Question: I'm trying to retrieve some XML from the Gmail API. I have this so far:
'''
$.ajax({
url: "https://mail.google.com/mail/feed/atom/",
success: function(data) {
console.log(data.responseText);
}
});
'''
I know for sure that the array data has a value called 'responseText' because the console tells me so when I get my code to log data. However, when I try to log 'data.responseText', it logs data and ignores the fact that I specified a parameter (it doesn't say that responseText is not defined). What am I doing wrong?
Edit: here is a screenshot of what the console says 'data' is:

Edit, in response to Kevin: I tried this:
'''
$.ajax({
url: "https://mail.google.com/mail/feed/atom/",
dataType: "xml",
success: function(data) {
console.log($("feed fullcount",data).html());
}
});
'''
it says that it "Cannot call method 'replace' of undefined" :o
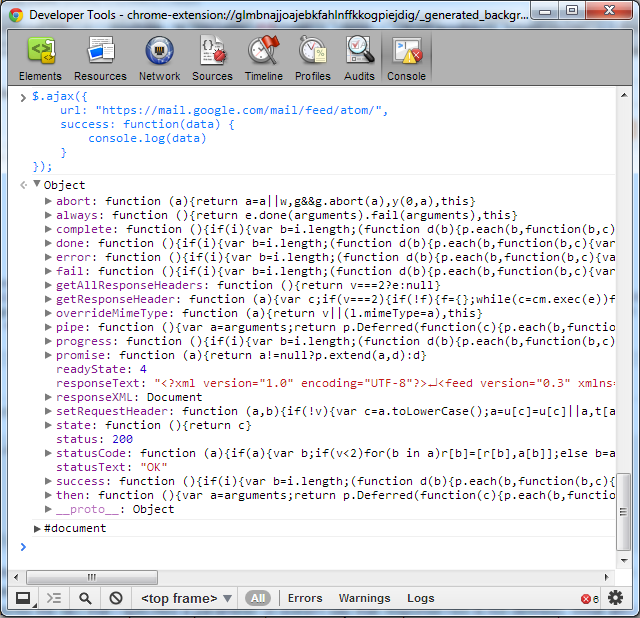
Answer: 'data' is not an xhr object, it is your xml string converted into an 'XML Document'. Therefore, it doesn't have a 'responseText' property unless the xml doc has a responseText node. Also, add 'dataType: "xml"' to your ajax options if you are expecting xml.
'''
$.ajax({
url: "https://mail.google.com/mail/feed/atom/",
dataType: "xml",
success: function(data) {
console.log(data);
}
});
'''